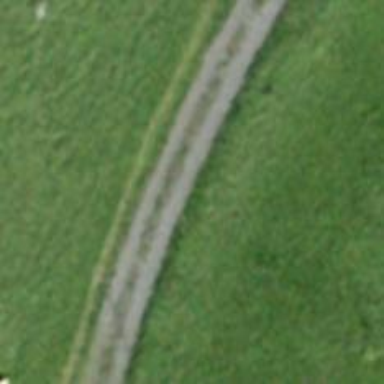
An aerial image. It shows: Paved track road with grade1 track type.